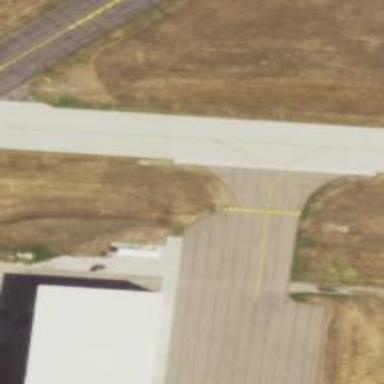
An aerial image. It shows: Image of taxiway at airport.